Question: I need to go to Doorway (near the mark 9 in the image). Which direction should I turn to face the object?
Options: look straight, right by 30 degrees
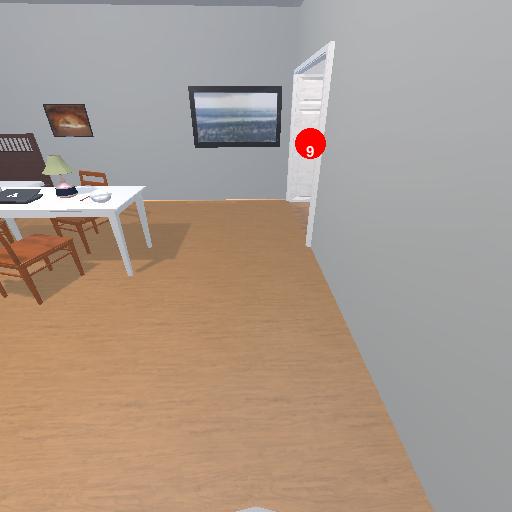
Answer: look straight